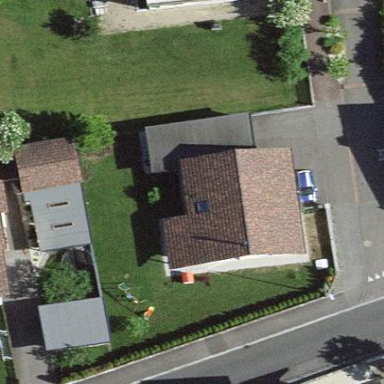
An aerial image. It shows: Detached building.